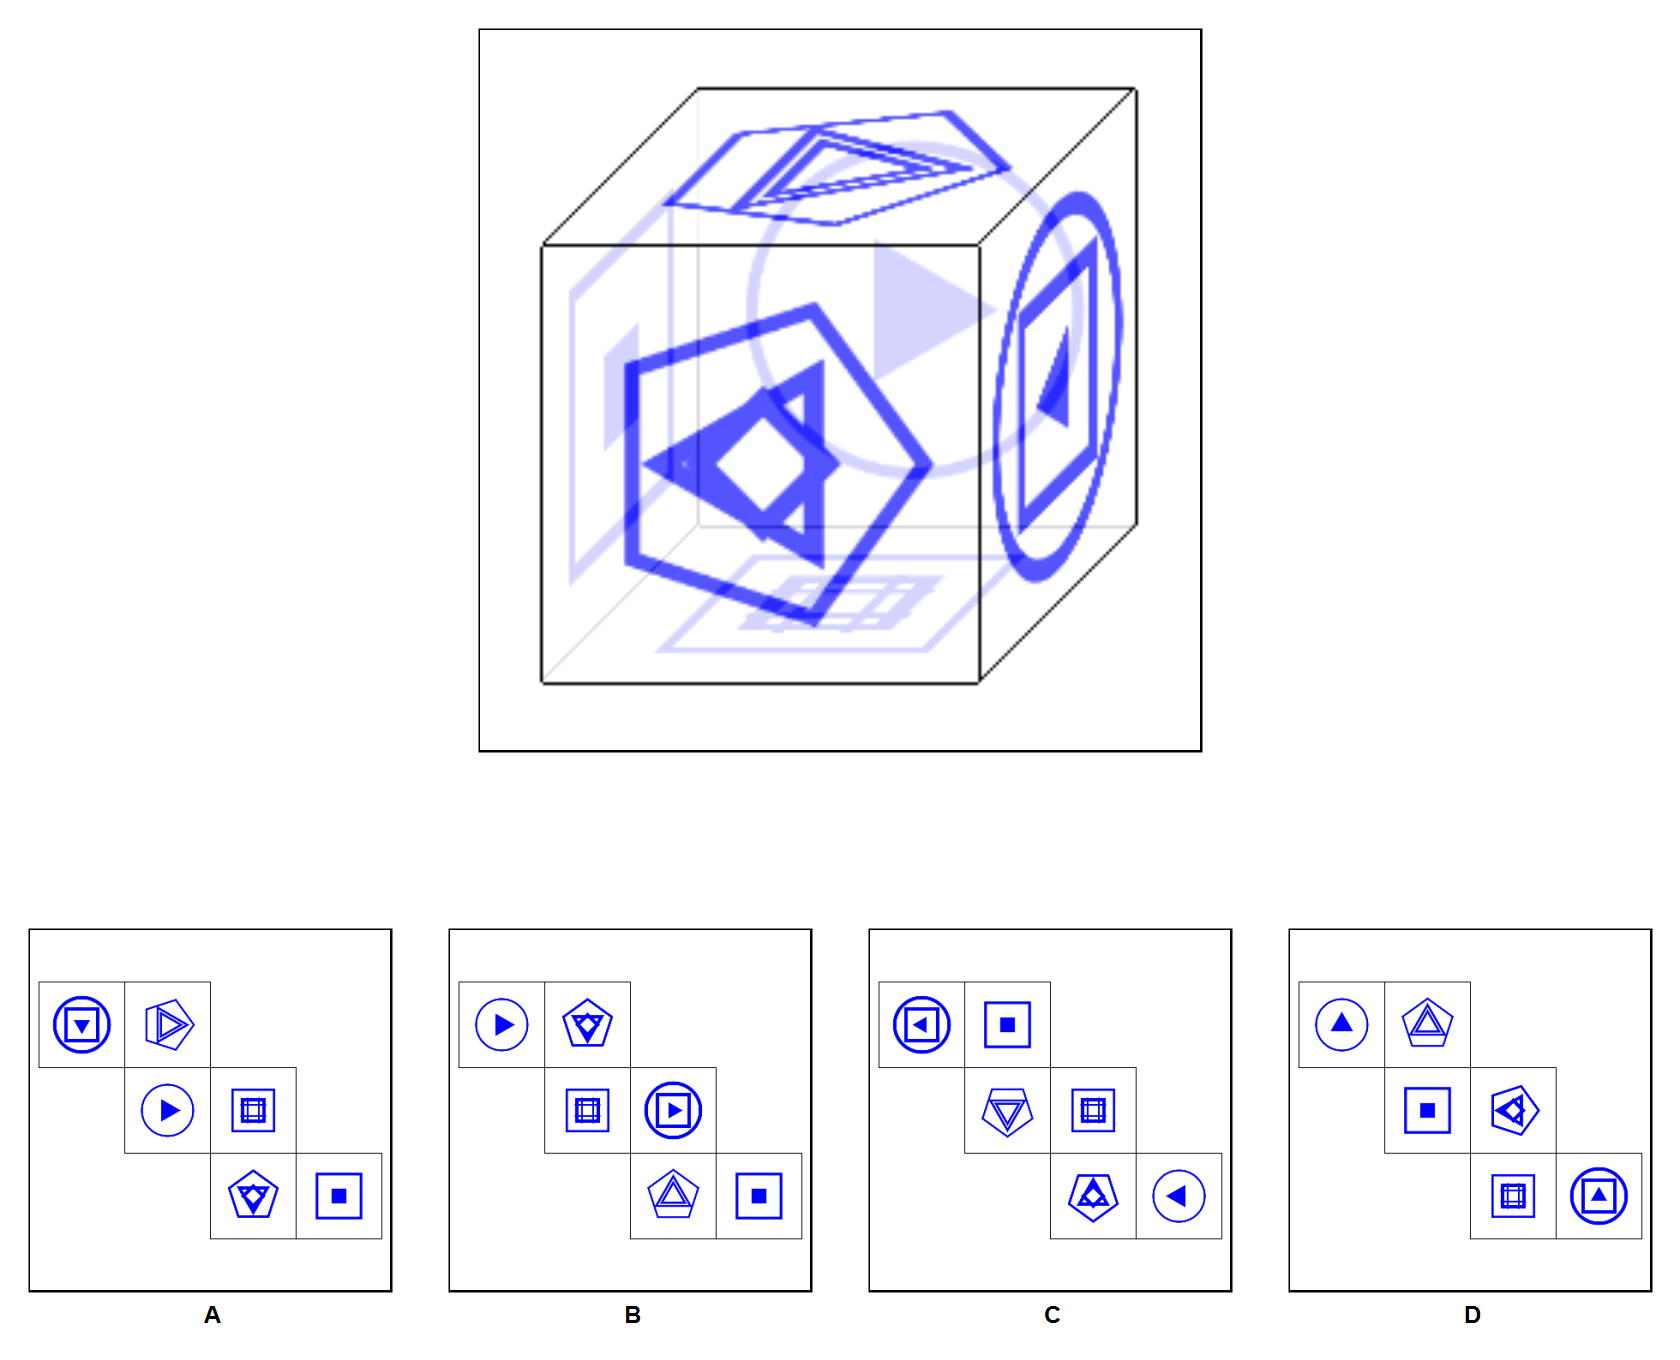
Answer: D